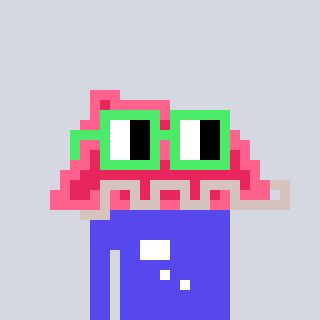
a pixel art character with square light green glasses, a retainer-shaped head and a computerblue-colored body on a cool background